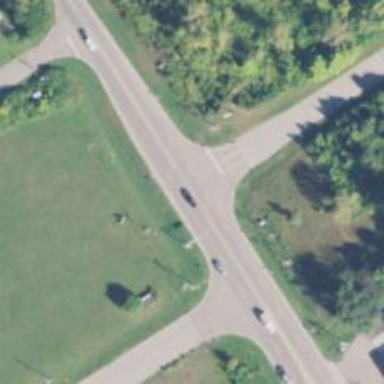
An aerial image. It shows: Secondary road.